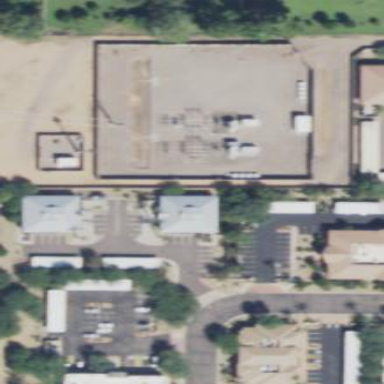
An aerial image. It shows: Power substation.